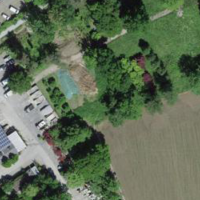
EUNIS habitat code: 53
Species observed at this site:
Sylvia atricapilla